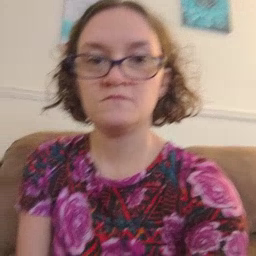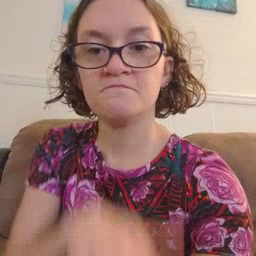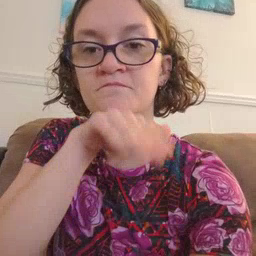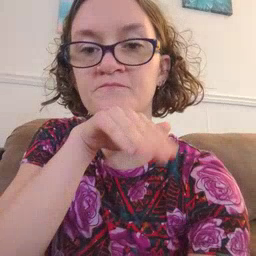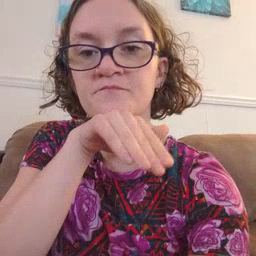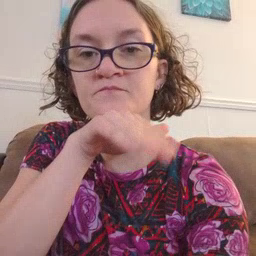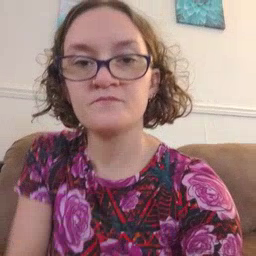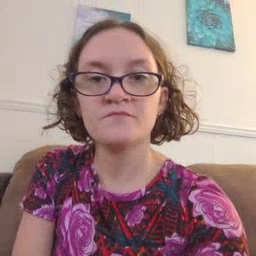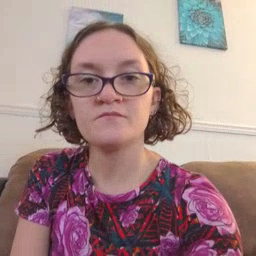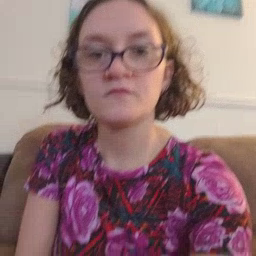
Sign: pig